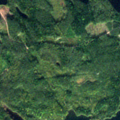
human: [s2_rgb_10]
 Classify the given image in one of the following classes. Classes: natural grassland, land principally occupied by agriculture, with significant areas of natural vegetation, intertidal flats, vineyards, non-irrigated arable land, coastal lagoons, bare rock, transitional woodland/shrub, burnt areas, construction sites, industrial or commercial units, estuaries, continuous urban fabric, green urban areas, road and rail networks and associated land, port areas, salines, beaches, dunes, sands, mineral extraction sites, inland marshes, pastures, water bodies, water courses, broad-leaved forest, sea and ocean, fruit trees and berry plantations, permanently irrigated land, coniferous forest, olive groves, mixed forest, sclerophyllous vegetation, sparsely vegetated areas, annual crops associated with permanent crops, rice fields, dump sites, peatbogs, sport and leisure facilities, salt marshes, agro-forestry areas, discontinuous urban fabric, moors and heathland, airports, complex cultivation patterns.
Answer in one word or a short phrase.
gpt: coniferous forest, water bodies